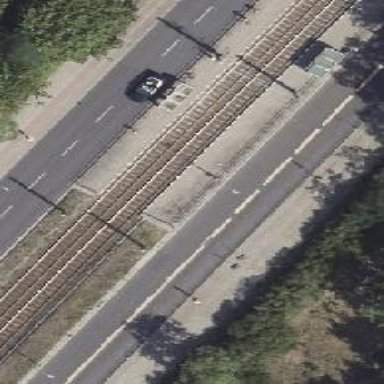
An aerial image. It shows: Tram stop.